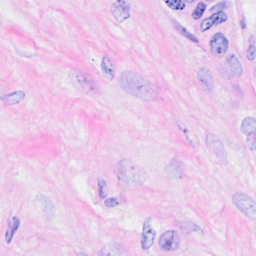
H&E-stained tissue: Breast